Question: So I have come across a rather large bottle neck in my software. I have a set of co-ordinates in 'cords' where each row corresponds to 'X,Y,Z' co-ordinates. Each co-ordinate in 'cords' has a defined area in 'atom_proj'. The 'atoms' variable corresponds to the 'cords' variable and provides the key to the 'atom_proj'.
I project the co-ordinates onto the 'grid' array then rotate and repeat until the number of rotations is satisfied. I only project the X and Z co-ordinates ignoring the Y.
I have simplified version of my code below. The code runs relatively quick for small co-ordinate sets and number of rotations. But can take a long time if both co-ordinate set and rotation list is large. The number of co-ordinates can vary from a few hundred to tens of thousands. I project the area on the 'grid' over a number or rotations to produce a heat map. An example of the heat map for a co-ordinate set is also shown below.
(i) - How can I decrease the projection time of the co-ordinates onto the matrix
(ii) - Is there a more pythonic way of applying the co-ordinate area to the 'grid' rather than array splicing?
'''
import numpy as np
cords = np.array([[5,4,5],[5,4,3],[6,4,6]])
atoms = np.array([['C'],['H'],['C']])
atom_proj = {'H':np.array([[0,0,0,0,0],[0,0,1,0,0],[0,1,1,1,0],[0,0,1,0,0],[0,0,0,0,0]]),'C':np.array([[0,0,0,0,0,0,0],[0,0,0,0,0,0,0],[0,0,1,1,1,0,0],[0,0,1,1,1,0,0],[0,0,1,1,1,0,0],[0,0,0,0,0,0,0],[0,0,0,0,0,0,0]])}
grid = np.zeros((10,10))
for rot in xrange(1,10):
# This for loop would contain a list of list of rotations to apply which are calculated before hand.
# apply rotation
for values in zip(cords, atoms):
atom_shape = np.shape(atom_proj[values[1][0]])
rad = (atom_shape[0]-1)/2
grid[values[0][2]-rad:values[0][2]+rad+1,values[0][0]-rad:values[0][0]+rad+1] += atom_proj[values[1][0]]
print grid
'''
Heat map:

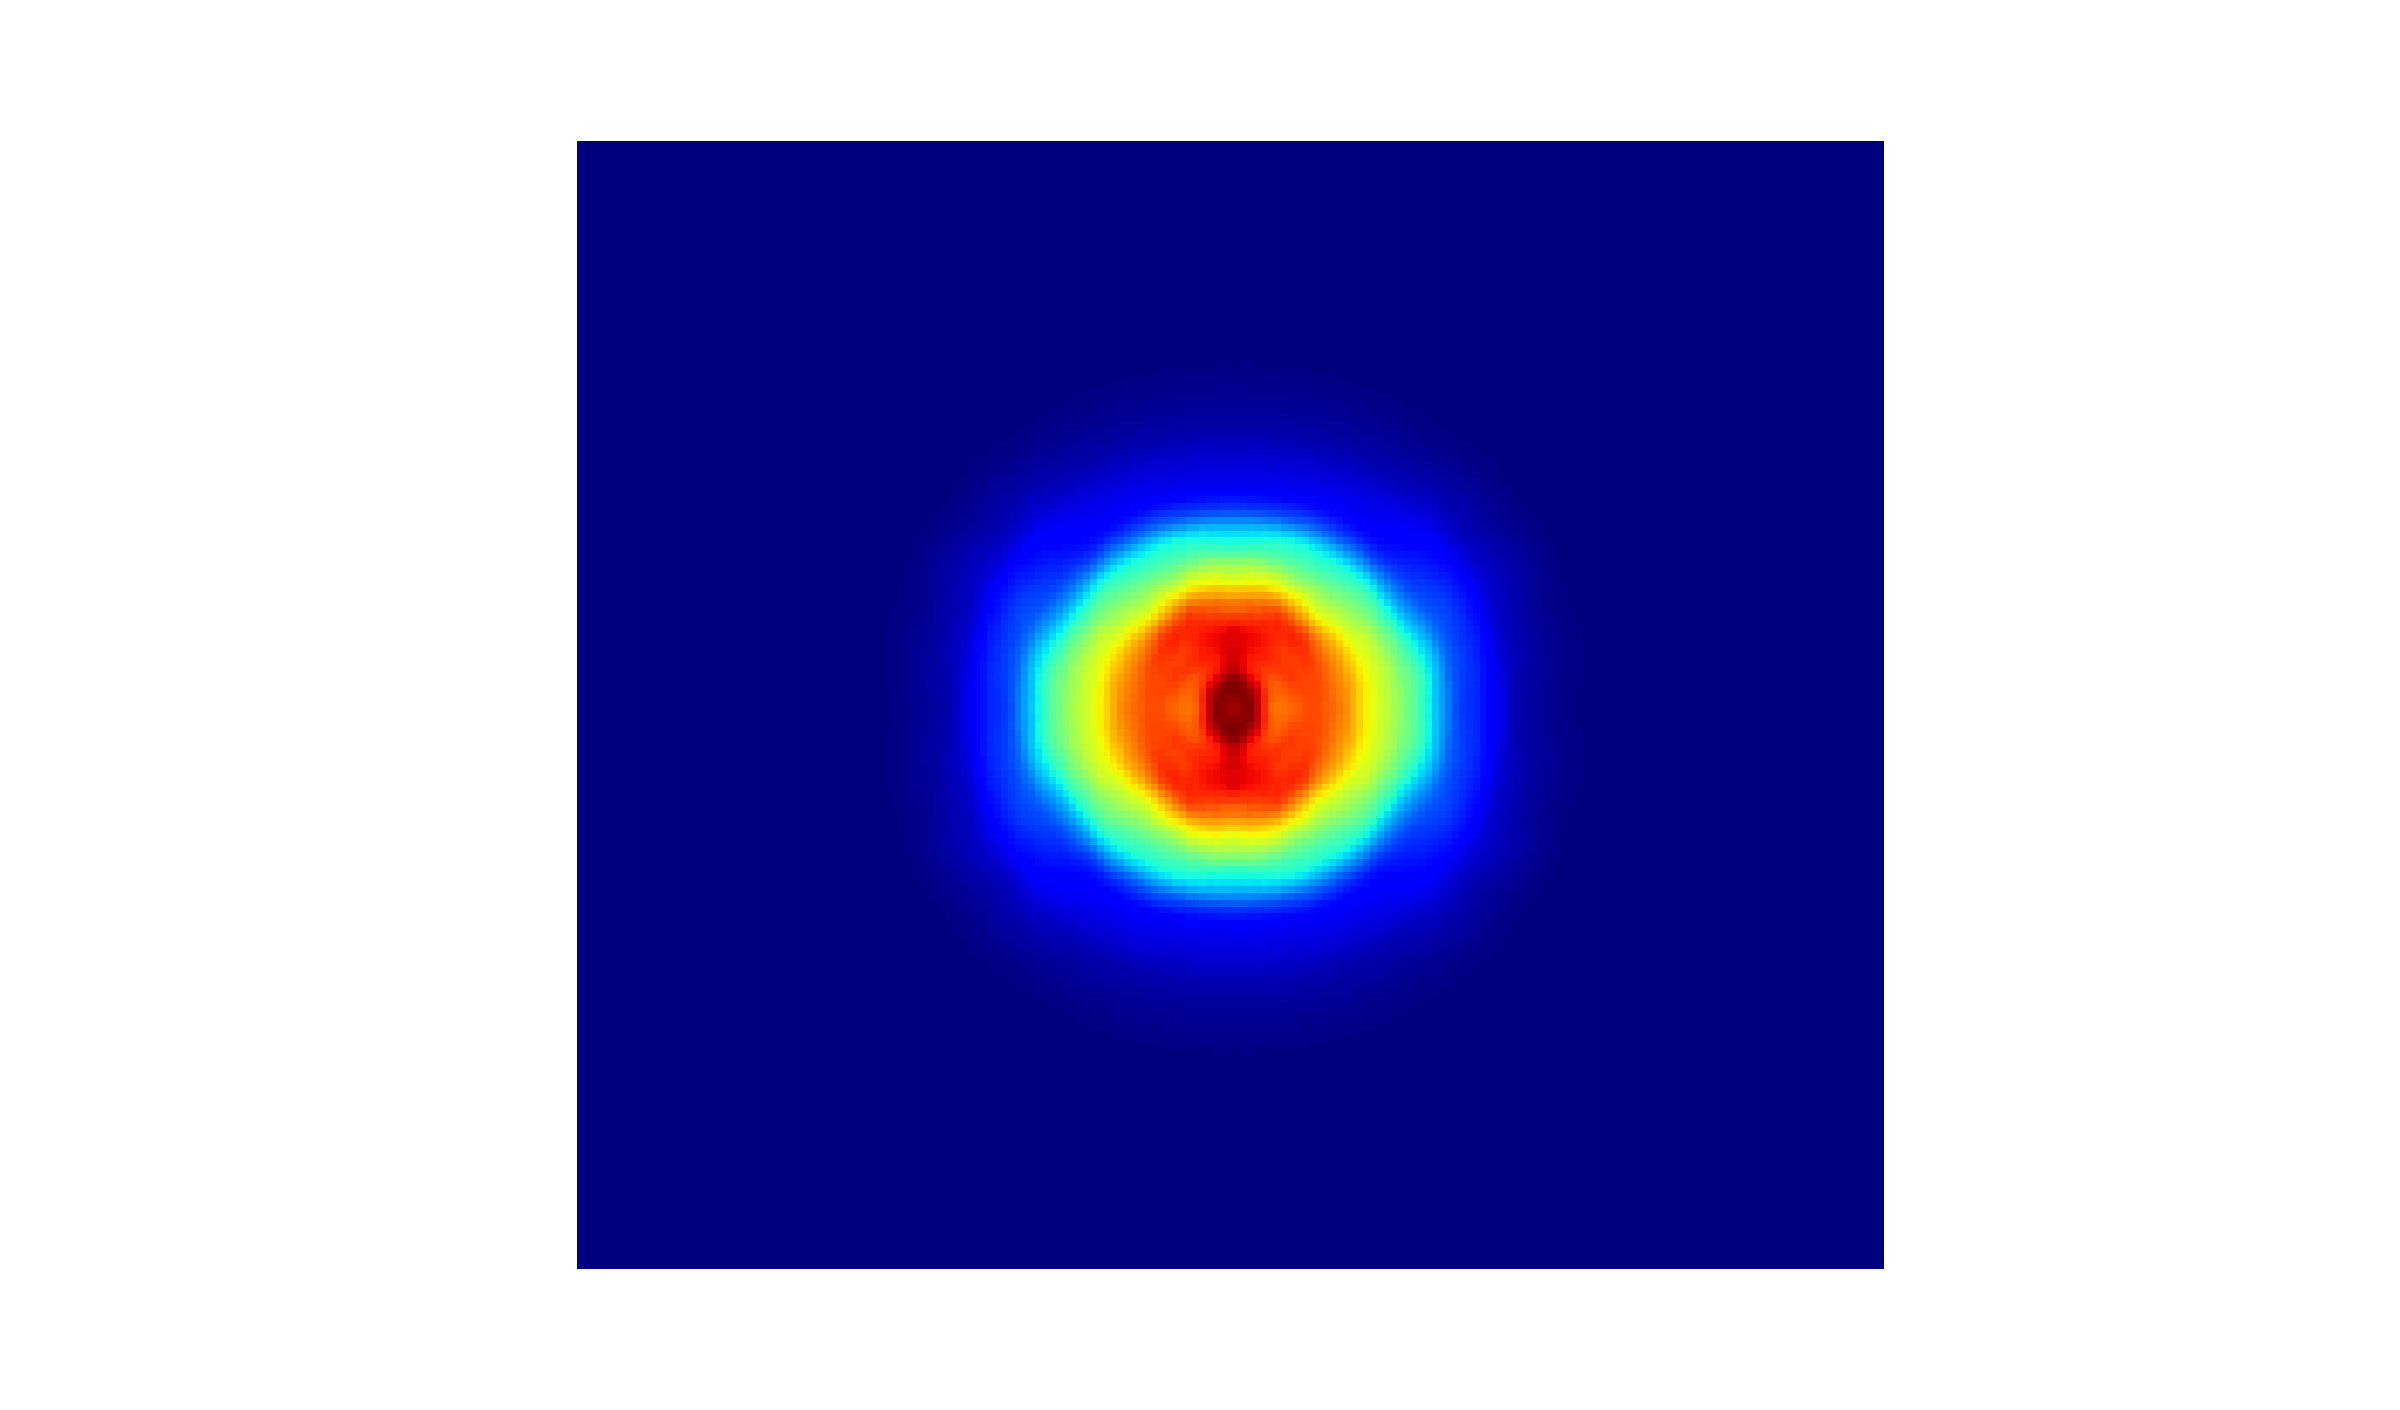
Answer: Something like this should work for the inner loop
'''
extruded = np.zeros((N, 10,10))
extruded[range(N), cords[:,2], cords[:,0]] = 1
grid = np.zeros((10,10))
for atom, proj in atom_proj.iteritems():
centers = extruded[atoms==atom].sum(0)
projected = nd.convolve(centers, proj)
grid += projected
'''
A couple notes:
- '2''N'- 'for rot in []'- - 'atoms'- 'OP_simplified'
Here's the full suite:
'''
import numpy as np
import scipy.ndimage as nd
N = 1000
cords = np.random.randint(3, 7, (N, 3)) #np.array([[5,4,5],[5,4,3],[6,4,6]])
atoms = np.random.choice(list('HC'), N) #np.array([['C'],['H'],['C']])
atom_proj = {'H': np.array([[0,0,0,0,0],
[0,0,1,0,0],
[0,1,1,1,0],
[0,0,1,0,0],
[0,0,0,0,0]]),
'C': np.array([[0,0,0,0,0,0,0],
[0,0,0,0,0,0,0],
[0,0,1,1,1,0,0],
[0,0,1,1,1,0,0],
[0,0,1,1,1,0,0],
[0,0,0,0,0,0,0],
[0,0,0,0,0,0,0]])}
def project_atom(cords, atoms, atom_proj):
extruded = np.zeros((N, 10,10))
extruded[range(N), cords[:,2], cords[:,0]] = 1
grid = np.zeros((10,10))
for atom, proj in atom_proj.iteritems():
grid += nd.convolve(extruded[atoms.squeeze()==atom].sum(0), proj, mode='constant')
return grid
def OP_simplified(cords, atoms, atom_proj):
rads = {atom: (proj.shape[0] - 1)/2 for atom, proj in atom_proj.iteritems()}
grid = np.zeros((10,10))
for (x,y,z), atom in zip(cords, atoms):
rad = rads[atom]
grid[z-rad:z+rad+1, x-rad:x+rad+1] += atom_proj[atom]
return grid
def OP(cords, atoms, atom_proj):
grid = np.zeros((10,10))
for values in zip(cords, atoms):
atom_shape = np.shape(atom_proj[values[1][0]])
rad = (atom_shape[0]-1)/2
grid[values[0][2]-rad:values[0][2]+rad+1,values[0][0]-rad:values[0][0]+rad+1] += atom_proj[values[1][0]]
return grid
'''
It works!
'''
In [957]: np.allclose(OP(cords, atoms, atom_proj), project_atom(cords, atoms, atom_proj))
Out[957]: True
'''
And timing:
'''
In [907]: N = 1000
In [910]: timeit OP(cords, atoms, atom_proj)
10 loops, best of 3: 30.7 ms per loop
In [911]: timeit project_atom(cords, atoms, atom_proj)
100 loops, best of 3: 2.97 ms per loop
In [913]: N = 10000
In [916]: timeit project_atom(cords, atoms, atom_proj)
10 loops, best of 3: 33.3 ms per loop
In [917]: timeit OP(cords, atoms, atom_proj)
1 loops, best of 3: 314 ms per loop
'''